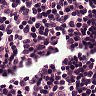
Metastatic tissue present: no